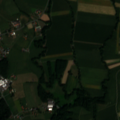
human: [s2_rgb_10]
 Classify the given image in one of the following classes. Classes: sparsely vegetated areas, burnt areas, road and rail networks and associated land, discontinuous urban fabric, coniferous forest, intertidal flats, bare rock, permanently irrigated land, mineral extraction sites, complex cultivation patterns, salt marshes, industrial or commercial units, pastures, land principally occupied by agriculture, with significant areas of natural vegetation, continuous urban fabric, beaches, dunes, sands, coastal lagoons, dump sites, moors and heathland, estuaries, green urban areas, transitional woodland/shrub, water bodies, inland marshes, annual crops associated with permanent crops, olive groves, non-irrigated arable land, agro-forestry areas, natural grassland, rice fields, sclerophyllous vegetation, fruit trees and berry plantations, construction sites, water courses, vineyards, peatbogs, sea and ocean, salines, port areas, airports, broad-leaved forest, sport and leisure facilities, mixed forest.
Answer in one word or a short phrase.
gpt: discontinuous urban fabric, non-irrigated arable land, land principally occupied by agriculture, with significant areas of natural vegetation, broad-leaved forest